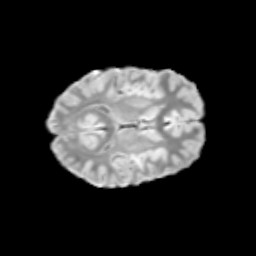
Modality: T2w
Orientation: axial
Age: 10
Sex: male
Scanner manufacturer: siemens
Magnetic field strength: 3 T
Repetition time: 3.8 s
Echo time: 0.07 s